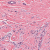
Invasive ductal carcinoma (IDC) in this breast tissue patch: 0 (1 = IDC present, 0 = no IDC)